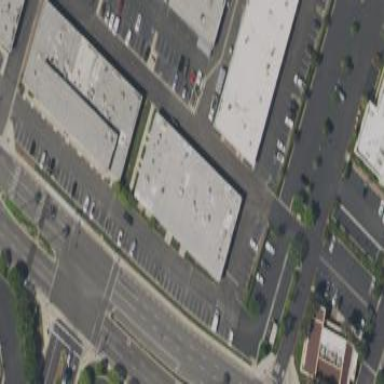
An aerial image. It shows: Commercial building.